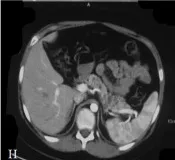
(F, G) Brain MRI after surgery.
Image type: radiology (mri)